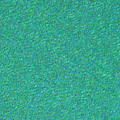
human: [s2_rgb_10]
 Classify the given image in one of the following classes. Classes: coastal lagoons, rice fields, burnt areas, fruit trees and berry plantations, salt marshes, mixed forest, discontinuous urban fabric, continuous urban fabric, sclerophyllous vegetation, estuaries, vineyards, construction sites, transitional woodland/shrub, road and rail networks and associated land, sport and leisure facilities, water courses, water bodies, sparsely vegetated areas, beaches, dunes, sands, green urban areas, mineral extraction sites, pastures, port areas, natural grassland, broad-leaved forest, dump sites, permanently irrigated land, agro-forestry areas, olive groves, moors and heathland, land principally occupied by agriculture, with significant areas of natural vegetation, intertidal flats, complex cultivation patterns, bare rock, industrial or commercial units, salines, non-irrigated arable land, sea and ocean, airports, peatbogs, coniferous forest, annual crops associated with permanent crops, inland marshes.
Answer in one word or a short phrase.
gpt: sea and ocean